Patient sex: M
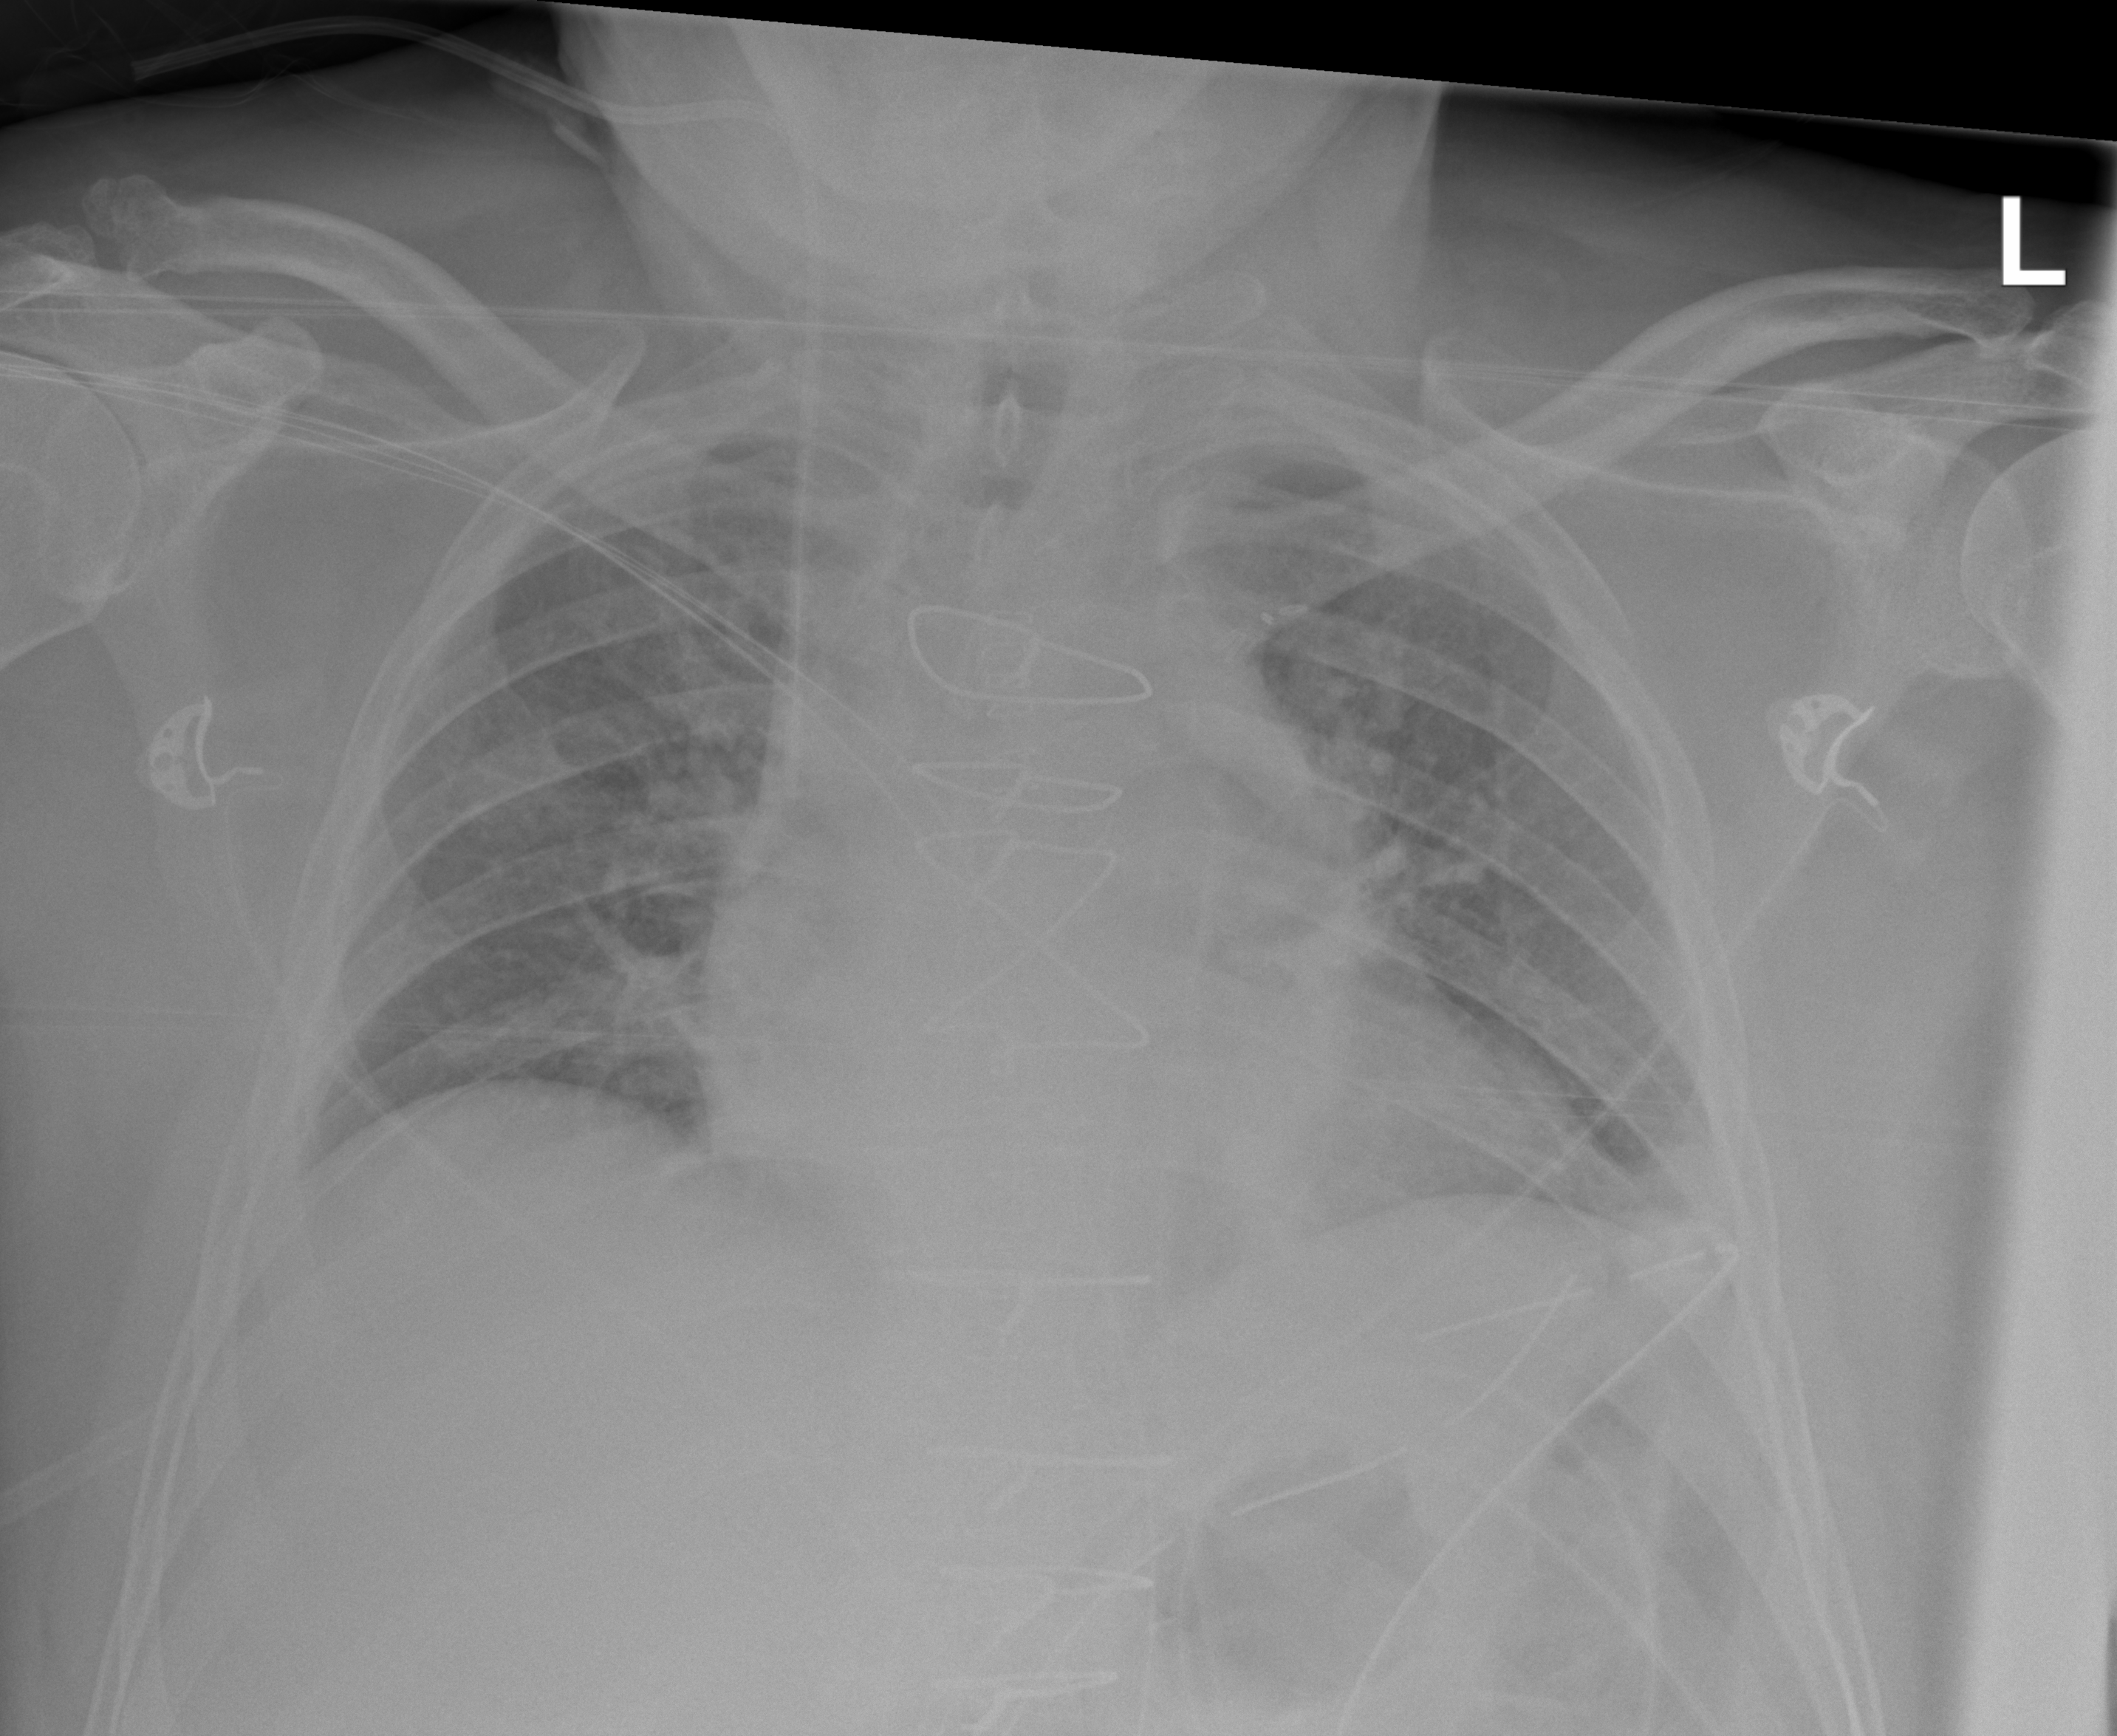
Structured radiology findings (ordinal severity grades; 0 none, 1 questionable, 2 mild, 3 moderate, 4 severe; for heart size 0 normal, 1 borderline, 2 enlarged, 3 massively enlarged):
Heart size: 1
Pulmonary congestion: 2
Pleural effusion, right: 0
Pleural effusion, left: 2
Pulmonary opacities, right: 0
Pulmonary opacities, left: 0
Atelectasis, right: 2
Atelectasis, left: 2